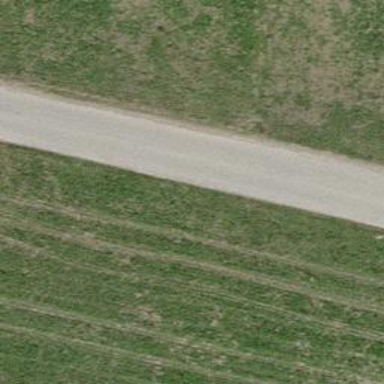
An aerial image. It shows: Unclassified road with asphalt surface.